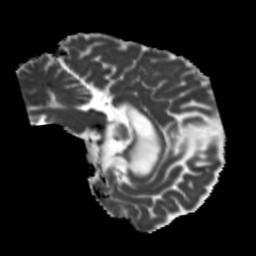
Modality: MD
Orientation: sagittal
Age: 61
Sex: male
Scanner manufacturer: siemens
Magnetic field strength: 3 T
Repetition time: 5.25 s
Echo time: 0.08 s